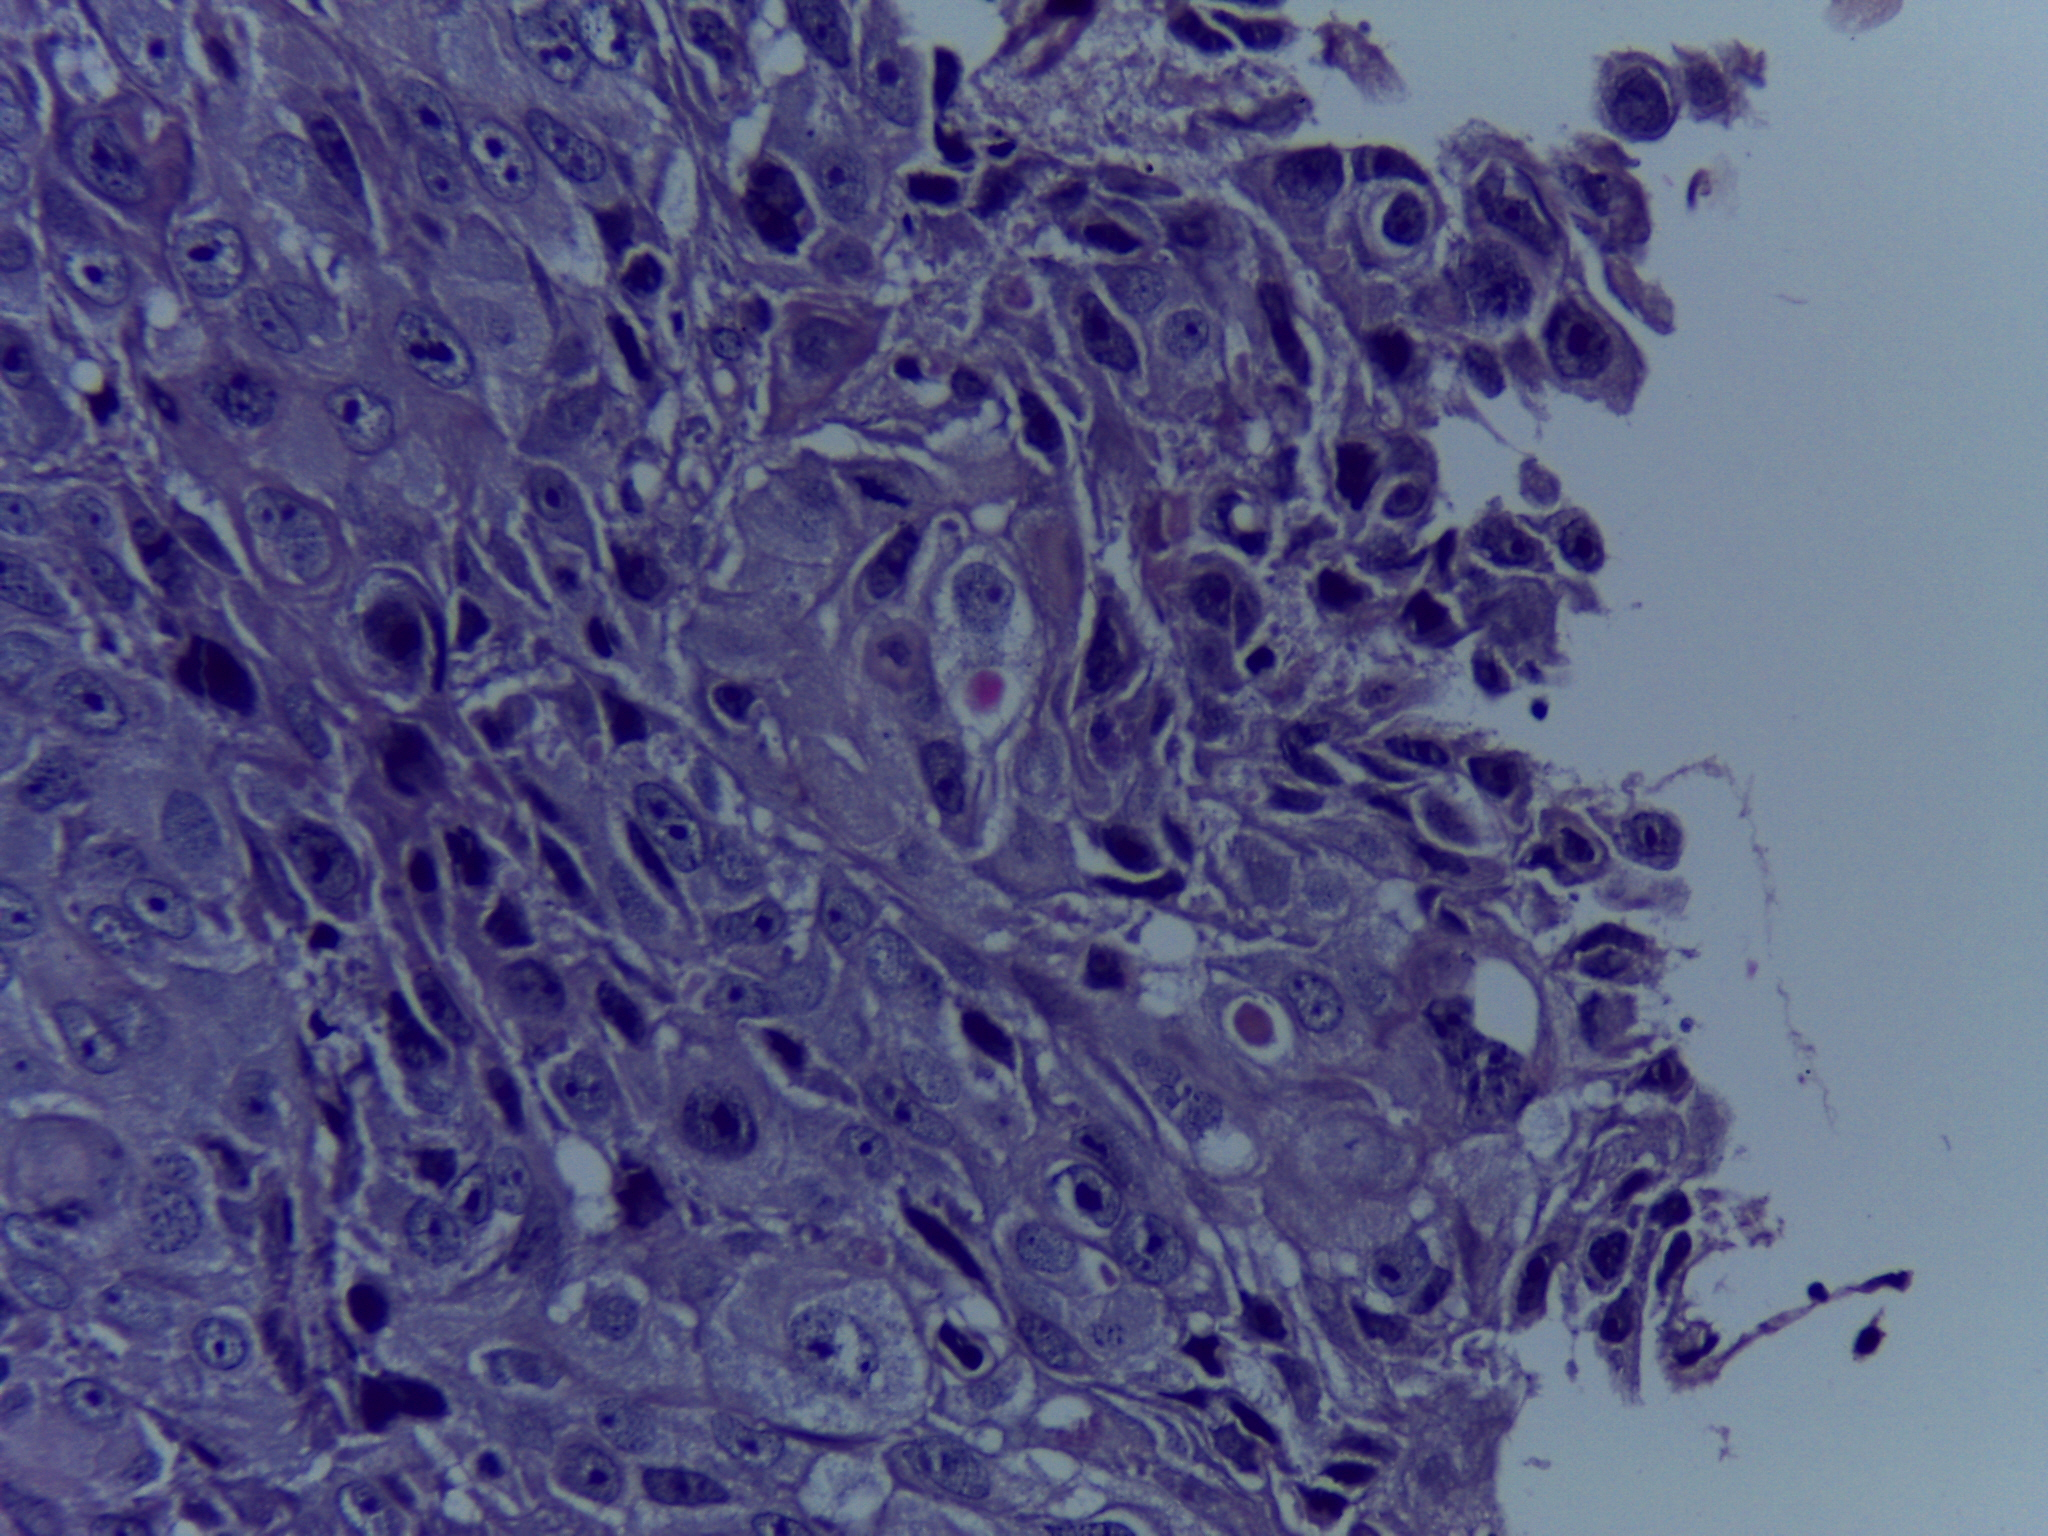
Diagnosis: OSCC